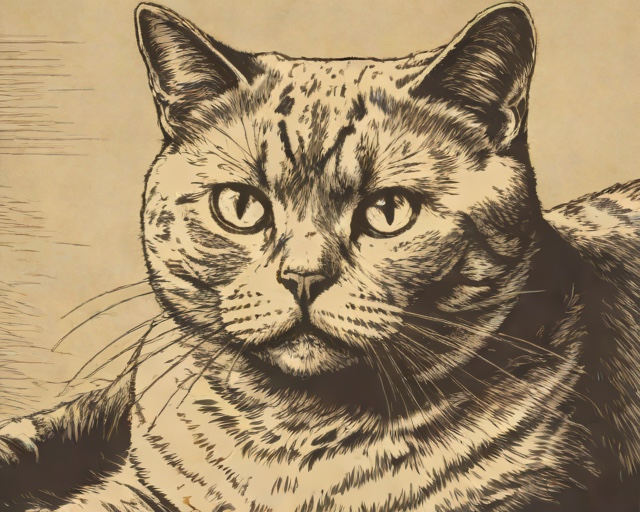
Category: Pets